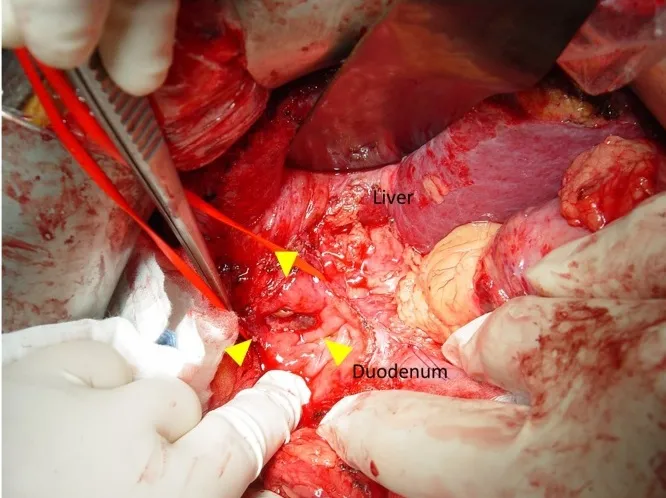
Operative view showing the tumour invading the posterior wall of duodenum forming an ulcer (arrow) after the duodenum was opened.
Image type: medical_photograph (other_medical_photograph)